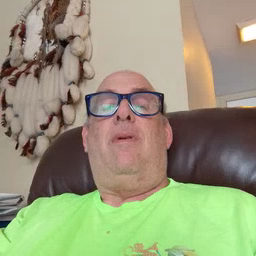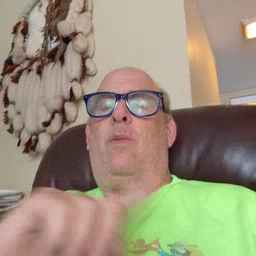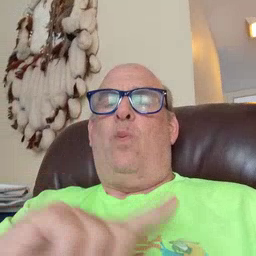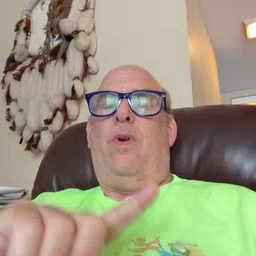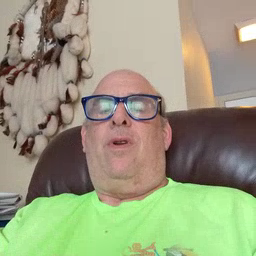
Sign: where